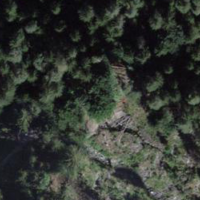
EUNIS habitat code: 43
Species observed at this site:
Fabriciana adippe
Melanargia galathea
Argynnis paphia